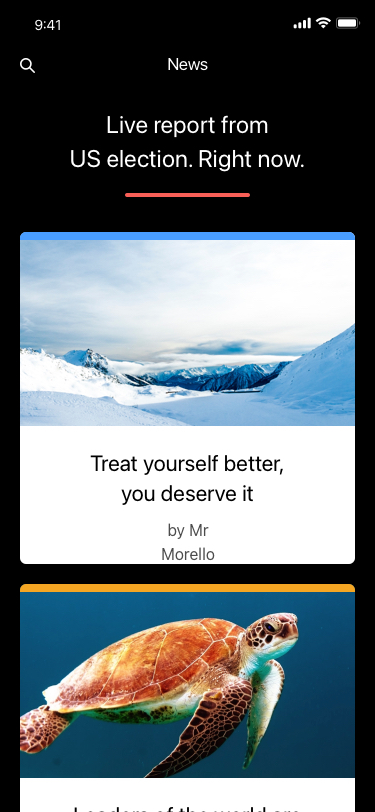
Text in this UI design:
News
Leaders of the world are
fake? What to do?
by Mr Morello
Treat yourself better,
you deserve it
Live report from
US election. Right now.